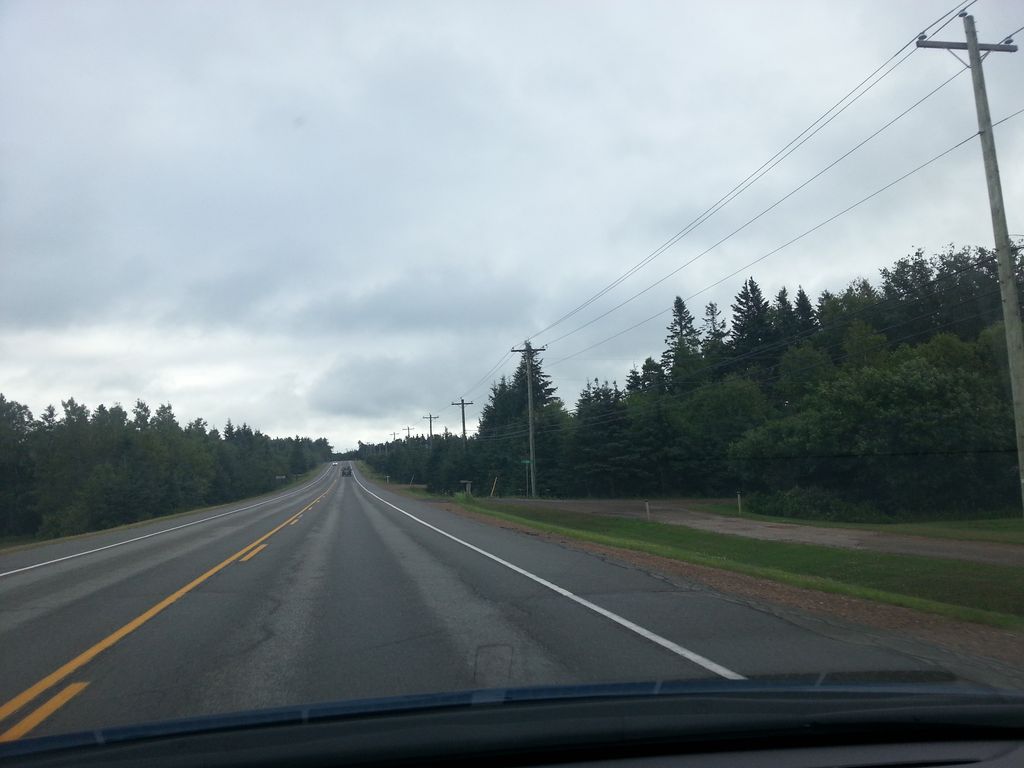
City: charlottetown